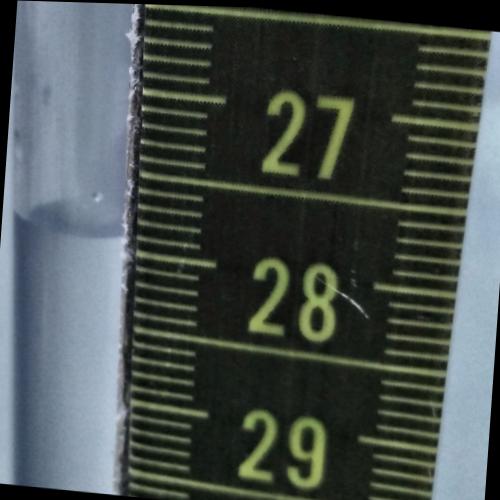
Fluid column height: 27.9 cm